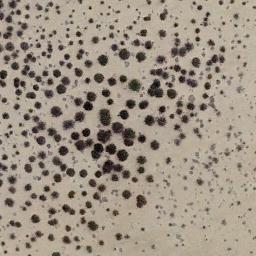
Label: chaparral